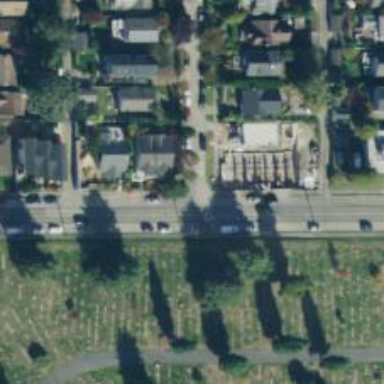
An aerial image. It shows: Residential road with separate sidewalk.